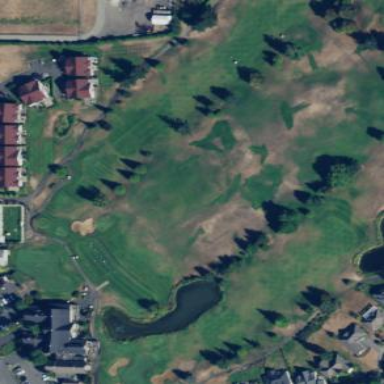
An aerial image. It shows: Driving range for golf on grass.